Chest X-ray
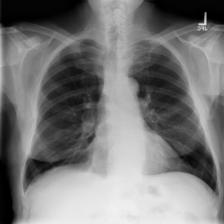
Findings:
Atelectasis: negative
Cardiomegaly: negative
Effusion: negative
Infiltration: negative
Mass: negative
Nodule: negative
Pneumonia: negative
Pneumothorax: negative
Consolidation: negative
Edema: negative
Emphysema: negative
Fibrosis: negative
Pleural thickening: negative
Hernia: negative